Question: See the image attached.
I'm using a fairly basic UIFlowLayout subclass to accompany the view, but no matter what I've tried, it decides that it doesn't need to draw cell 0,
However if I scroll down and back up, it will then draw it properly.
It seems like it's a iOS SDK bug, but need to investigate further. Just wondering if anyone knows any ideas to try with this.
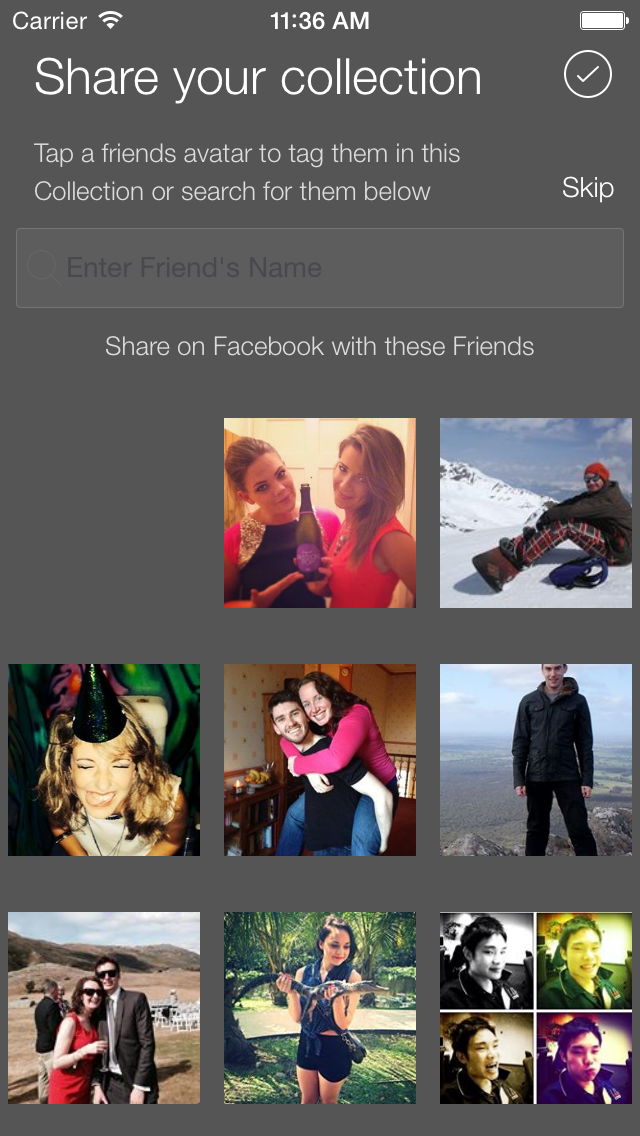
Answer: This answer actually help solve it:
<URL>
But my case was unique as I was using a UIDynamicAnimator to calculate the layout attributes.
So my code went from this:
'''
-(NSArray *)layoutAttributesForElementsInRect:(CGRect)rect
{
return [self.dynamicAnimator itemsInRect:rect];
}
-(UICollectionViewLayoutAttributes *)layoutAttributesForItemAtIndexPath:(NSIndexPath *)indexPath
{
return [self.dynamicAnimator layoutAttributesForCellAtIndexPath:indexPath];
}
- (UICollectionViewLayoutAttributes *)layoutAttributesForSupplementaryViewOfKind:(NSString *)kind atIndexPath:(NSIndexPath *)indexPath
{
return [self.dynamicAnimator layoutAttributesForSupplementaryViewOfKind: kind atIndexPath:indexPath];
}
'''
TO this:
'''
-(NSArray *)layoutAttributesForElementsInRect:(CGRect)rect
{
NSArray *attributes = [super layoutAttributesForElementsInRect:rect];
NSMutableArray *newAttributes = [NSMutableArray arrayWithCapacity:attributes.count];
for (UICollectionViewLayoutAttributes *attribute in attributes) {
if ((attribute.frame.origin.x + attribute.frame.size.width <= self.collectionViewContentSize.width) &&
(attribute.frame.origin.y + attribute.frame.size.height <= self.collectionViewContentSize.height)) {
[newAttributes addObject:attribute];
}
}
return newAttributes;
}
-(UICollectionViewLayoutAttributes *)layoutAttributesForItemAtIndexPath:(NSIndexPath *)indexPath
{
return [self.dynamicAnimator layoutAttributesForCellAtIndexPath:indexPath];
}
- (UICollectionViewLayoutAttributes *)layoutAttributesForSupplementaryViewOfKind:(NSString *)kind atIndexPath:(NSIndexPath *)indexPath
{
return [self.dynamicAnimator layoutAttributesForSupplementaryViewOfKind: kind atIndexPath:indexPath];
}
'''
AND PROBLEM SOLVED! It's plausable that the logic in my code for
-(BOOL)shouldInvalidateLayoutForBoundsChange was doing something wrong, but I had already checked that and the logic looked fine.